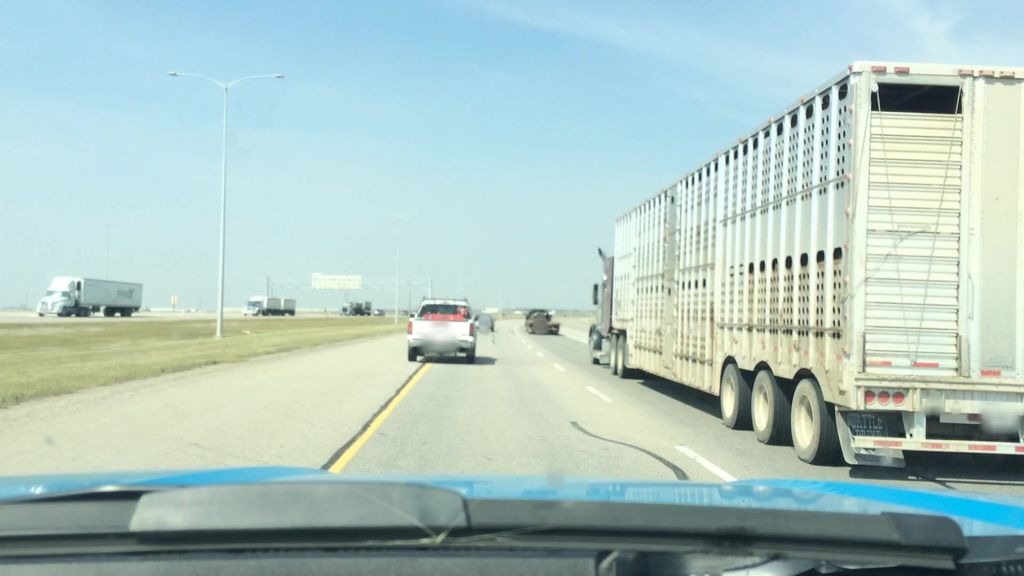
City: calgary